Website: macys
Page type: cross-sells
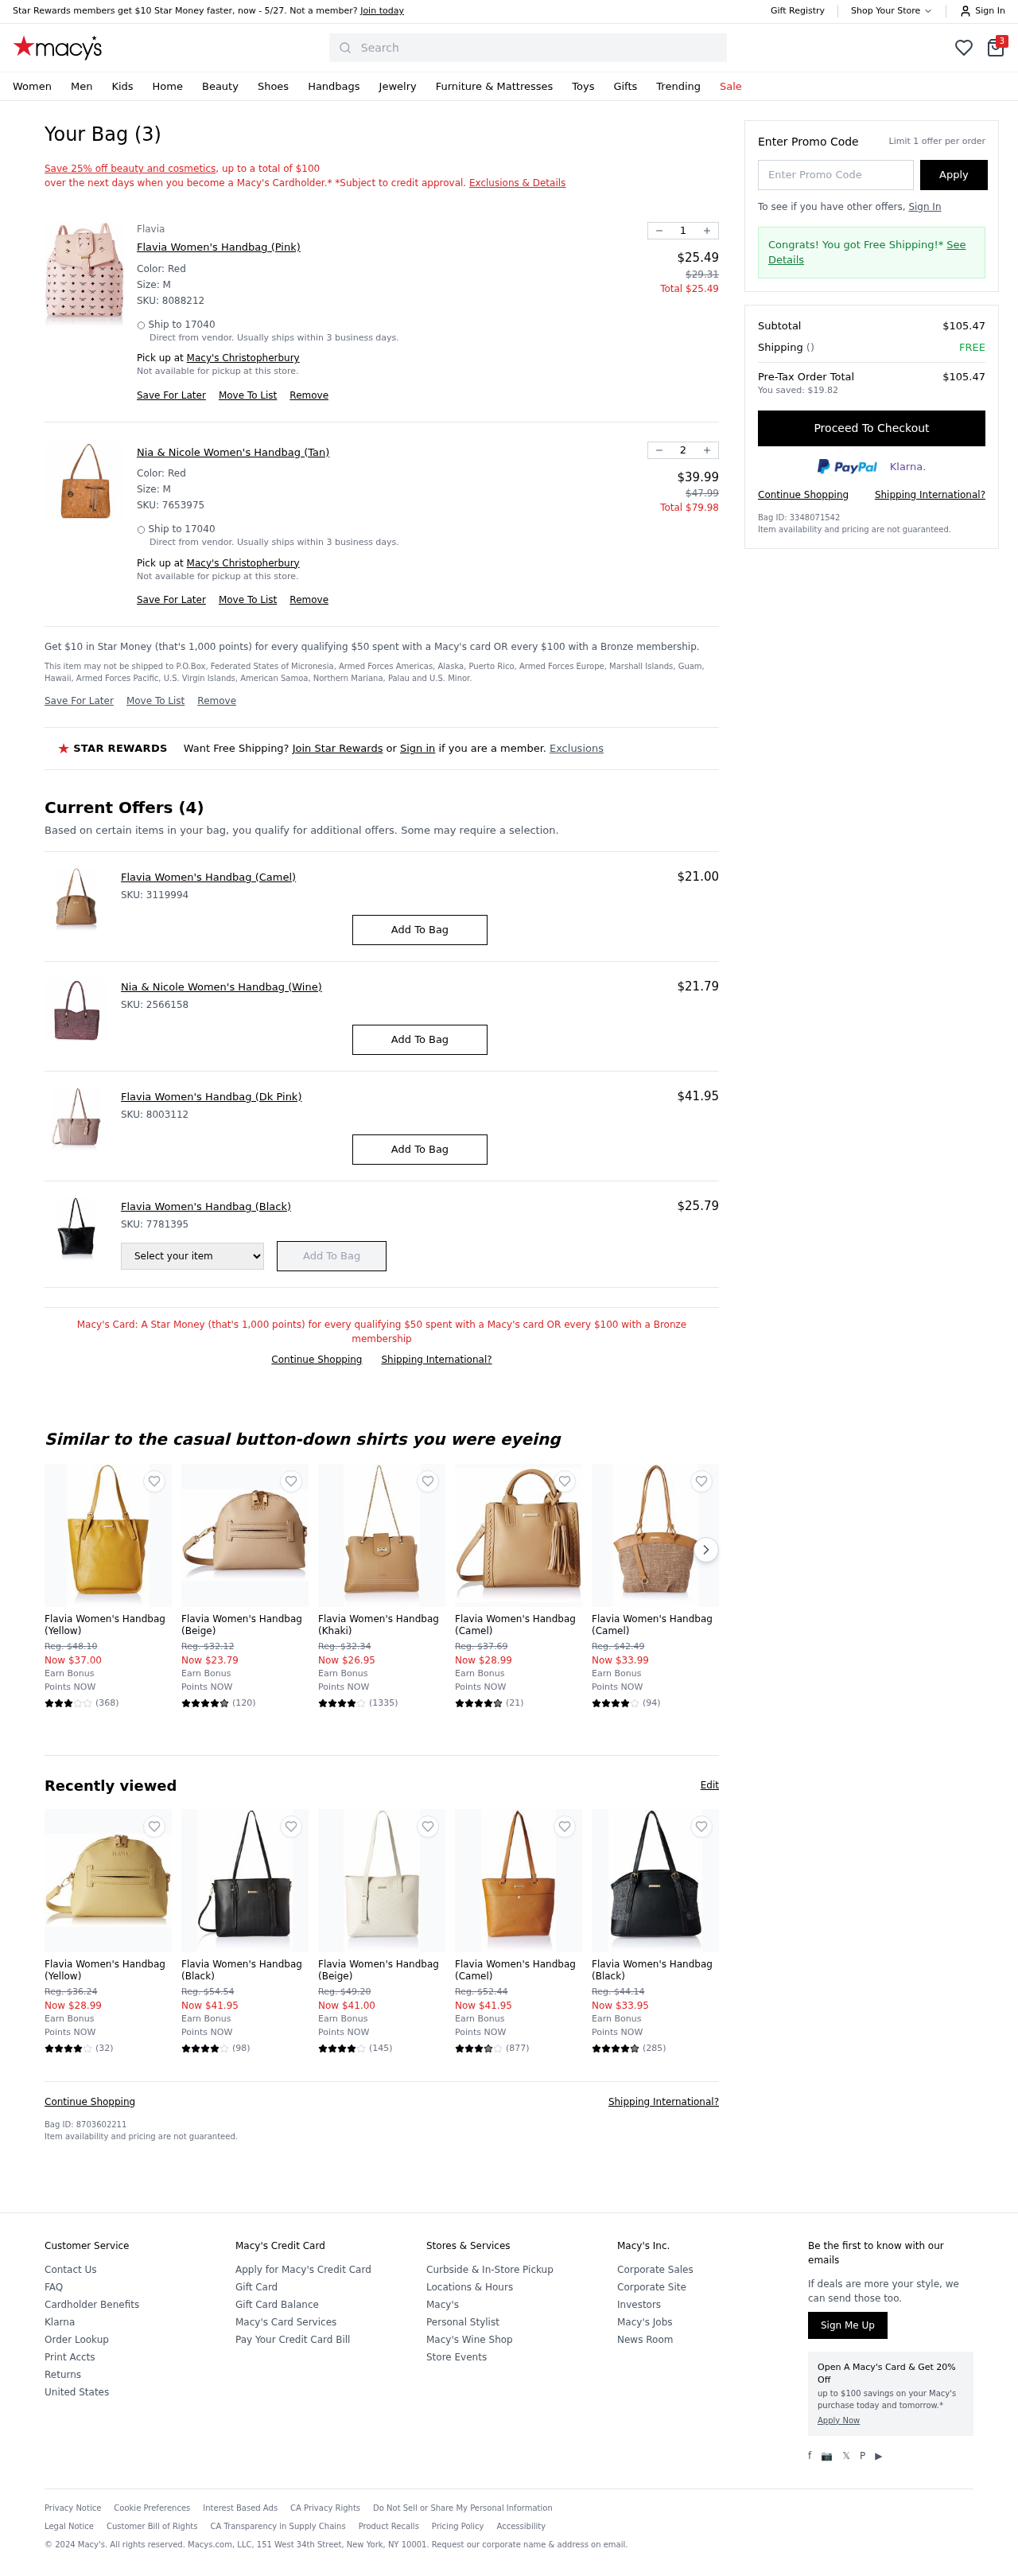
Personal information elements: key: PII_CITY
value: Christopherbury
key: PII_POSTCODE
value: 17040
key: PII_PROMO_CODE
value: FALL14
Product elements: key: PRODUCT10_NAME
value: Flavia Women's Handbag (Yellow)
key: PRODUCT10_NUM_RATINGS
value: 32
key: PRODUCT10_PRICE
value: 28.99
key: PRODUCT10_RATING
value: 4.1
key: PRODUCT11_NAME
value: Flavia Women's Handbag (Black)
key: PRODUCT11_NUM_RATINGS
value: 98
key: PRODUCT11_PRICE
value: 41.95
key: PRODUCT11_RATING
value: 4.4
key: PRODUCT12_NAME
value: Flavia Women's Handbag (Beige)
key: PRODUCT12_NUM_RATINGS
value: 145
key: PRODUCT12_PRICE
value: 41
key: PRODUCT12_RATING
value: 4.4
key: PRODUCT13_NAME
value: Flavia Women's Handbag (Camel)
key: PRODUCT13_NUM_RATINGS
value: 877
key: PRODUCT13_PRICE
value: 41.95
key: PRODUCT13_RATING
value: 3.9
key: PRODUCT14_NAME
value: Flavia Women's Handbag (Black)
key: PRODUCT14_NUM_RATINGS
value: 285
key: PRODUCT14_PRICE
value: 33.95
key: PRODUCT14_RATING
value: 4.7
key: PRODUCT15_NAME
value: Flavia Women's Handbag (Camel)
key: PRODUCT15_PRICE
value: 21
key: PRODUCT16_NAME
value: Flavia Women's Handbag (Dk Pink)
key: PRODUCT16_PRICE
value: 41.95
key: PRODUCT1_BRAND
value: Flavia
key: PRODUCT1_NAME
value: Flavia Women's Handbag (Pink)
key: PRODUCT1_PRICE
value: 25.49
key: PRODUCT1_QUANTITY
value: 1
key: PRODUCT2_NAME
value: Nia & Nicole Women's Handbag (Tan)
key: PRODUCT2_PRICE
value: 39.99
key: PRODUCT2_QUANTITY
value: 2
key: PRODUCT3_NAME
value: Nia & Nicole Women's Handbag (Wine)
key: PRODUCT3_PRICE
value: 21.79
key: PRODUCT4_NAME
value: Flavia Women's Handbag (Black)
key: PRODUCT4_PRICE
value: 25.79
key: PRODUCT5_NAME
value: Flavia Women's Handbag (Yellow)
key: PRODUCT5_NUM_RATINGS
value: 368
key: PRODUCT5_PRICE
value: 37
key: PRODUCT5_RATING
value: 3.2
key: PRODUCT6_NAME
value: Flavia Women's Handbag (Beige)
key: PRODUCT6_NUM_RATINGS
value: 120
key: PRODUCT6_PRICE
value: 23.79
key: PRODUCT6_RATING
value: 4.7
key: PRODUCT7_NAME
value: Flavia Women's Handbag (Khaki)
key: PRODUCT7_NUM_RATINGS
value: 1335
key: PRODUCT7_PRICE
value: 26.95
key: PRODUCT7_RATING
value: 4.2
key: PRODUCT8_NAME
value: Flavia Women's Handbag (Camel)
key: PRODUCT8_NUM_RATINGS
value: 21
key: PRODUCT8_PRICE
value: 28.99
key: PRODUCT8_RATING
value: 4.7
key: PRODUCT9_NAME
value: Flavia Women's Handbag (Camel)
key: PRODUCT9_NUM_RATINGS
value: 94
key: PRODUCT9_PRICE
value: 33.99
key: PRODUCT9_RATING
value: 4.1
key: PRODUCT1_SKU
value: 8088212
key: PRODUCT1_ORIGINAL_PRICE
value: $29.31
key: PRODUCT1_TOTAL
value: $25.49
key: PRODUCT2_SKU
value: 7653975
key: PRODUCT2_ORIGINAL_PRICE
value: $47.99
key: PRODUCT2_TOTAL
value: $79.98
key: PRODUCT15_SKU
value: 3119994
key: PRODUCT3_SKU
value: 2566158
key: PRODUCT16_SKU
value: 8003112
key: PRODUCT4_SKU
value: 7781395
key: PRODUCT5_ORIGINAL_PRICE
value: Reg. $48.10
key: PRODUCT6_ORIGINAL_PRICE
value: Reg. $32.12
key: PRODUCT7_ORIGINAL_PRICE
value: Reg. $32.34
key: PRODUCT8_ORIGINAL_PRICE
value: Reg. $37.69
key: PRODUCT9_ORIGINAL_PRICE
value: Reg. $42.49
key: PRODUCT10_ORIGINAL_PRICE
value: Reg. $36.24
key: PRODUCT11_ORIGINAL_PRICE
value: Reg. $54.54
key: PRODUCT12_ORIGINAL_PRICE
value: Reg. $49.20
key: PRODUCT13_ORIGINAL_PRICE
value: Reg. $52.44
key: PRODUCT14_ORIGINAL_PRICE
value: Reg. $44.14
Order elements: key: ORDER_NUM_ITEMS
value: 3
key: ORDER_SUBTOTAL
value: $105.47
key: ORDER_TOTAL
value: $105.47
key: ORDER_SAVINGS
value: $19.82
Search elements: key: HEADER_SEARCH
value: Search